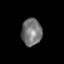
Tissue: skin
Cell type: Epithelial cells
Senescence score: 0.2247
Nuclear area (px): 544
Mean DAPI intensity: 116.506